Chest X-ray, PA view. Patient: 20 years old, sex F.
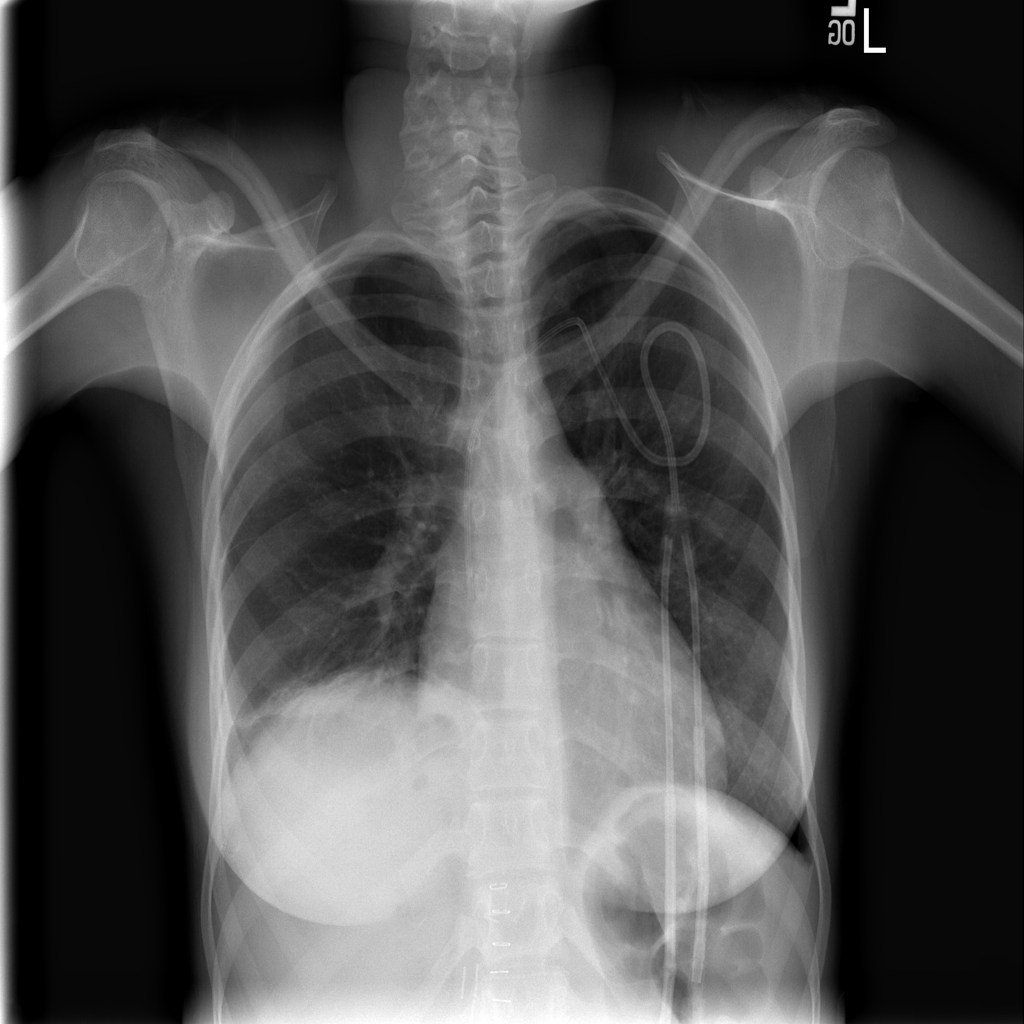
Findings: No Finding